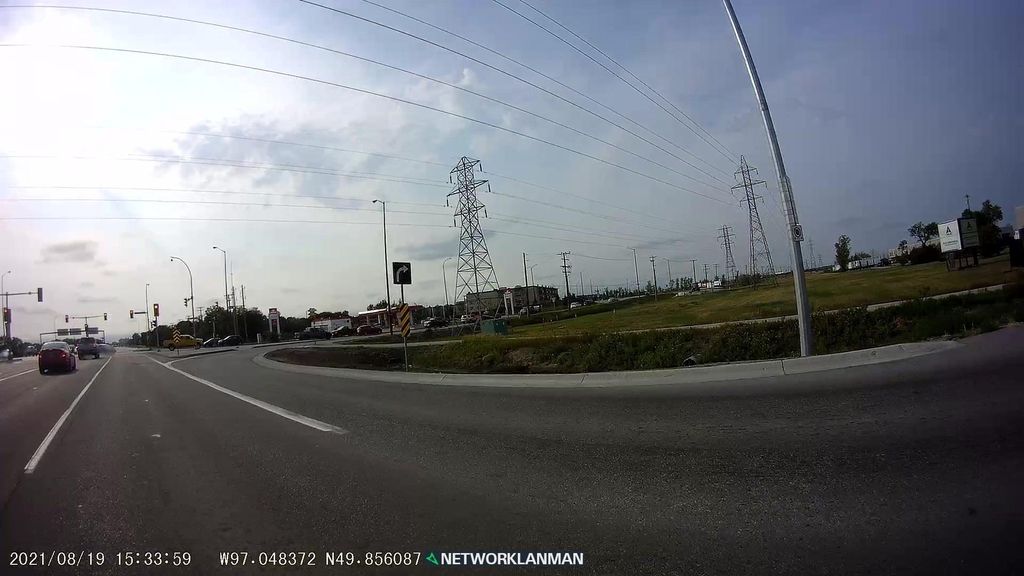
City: winnipeg